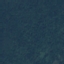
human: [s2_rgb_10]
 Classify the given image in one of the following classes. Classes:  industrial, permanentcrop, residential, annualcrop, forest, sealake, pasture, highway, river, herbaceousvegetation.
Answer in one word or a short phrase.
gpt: Forest